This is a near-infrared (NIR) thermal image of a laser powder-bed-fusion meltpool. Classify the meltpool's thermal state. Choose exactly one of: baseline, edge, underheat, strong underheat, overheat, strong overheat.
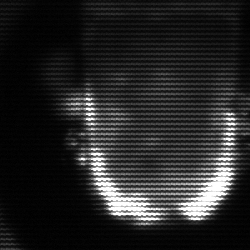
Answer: baseline